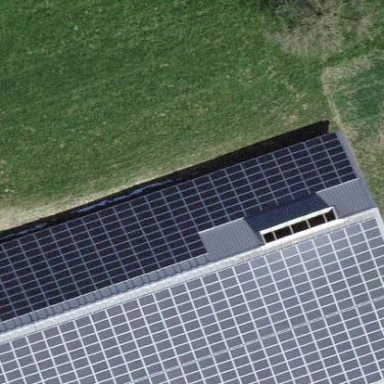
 consisting of solar photovoltaic panels."